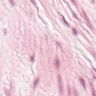
Metastatic tissue present: no